The image is an STFT spectrogram (time versus frequency) of a rolling-element bearing's vibration signal. Classify the bearing condition as one of: normal, inner_race, outer_race, ball.
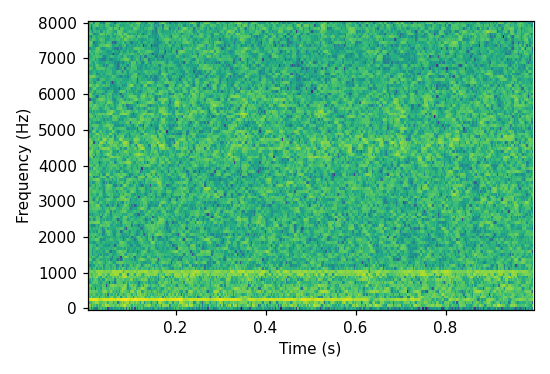
Answer: normal